Interaction volume radius: 10 \u00c5
Interaction volume height: 10 \u00c5
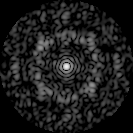
Disorder parameter: 0.6838